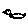
Label: bird